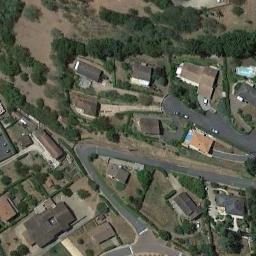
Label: medium_residential